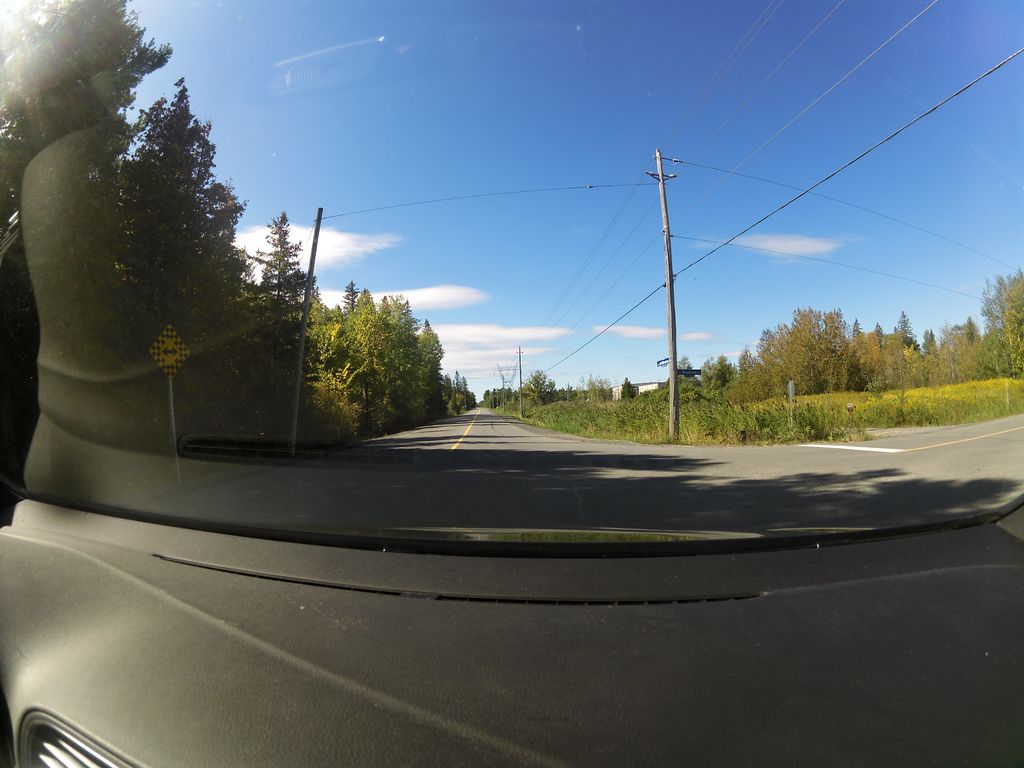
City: ottawa-gatineau